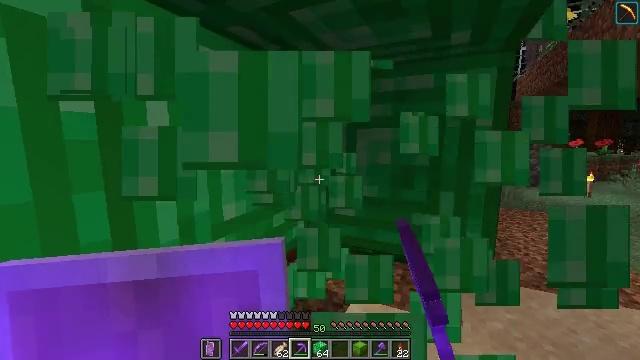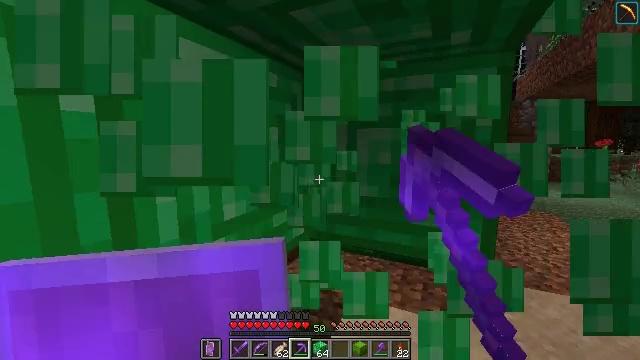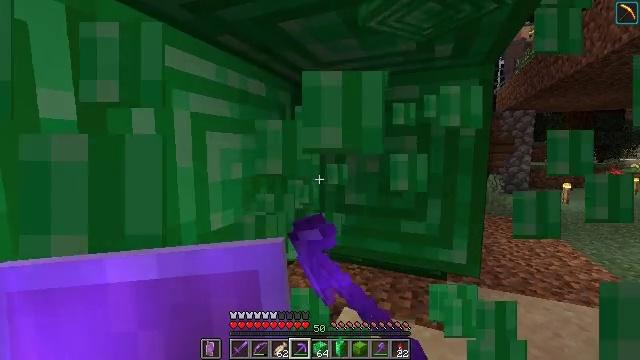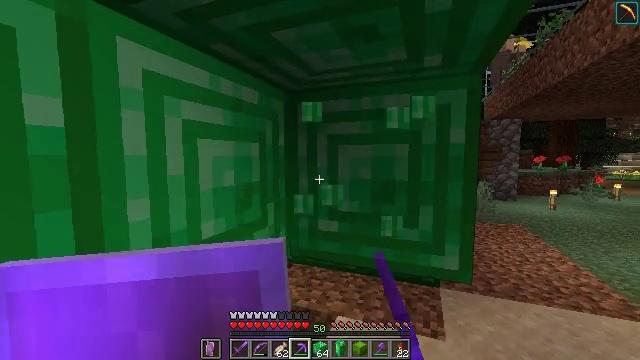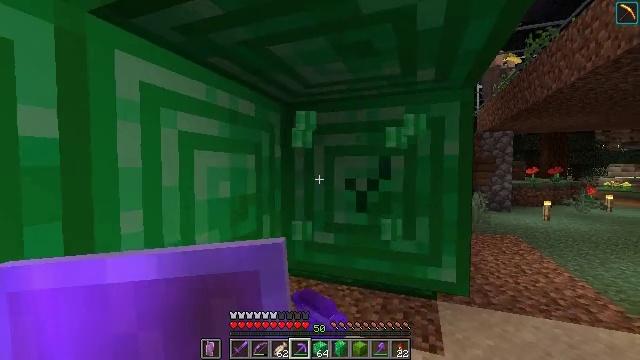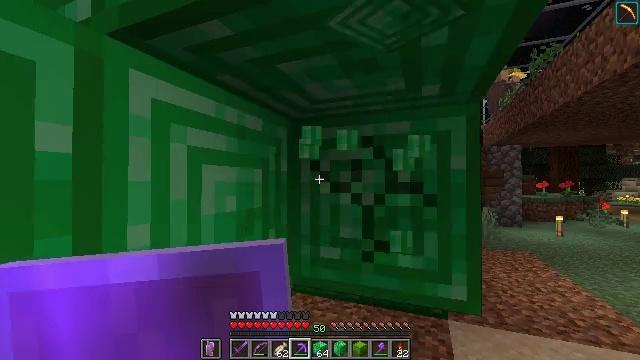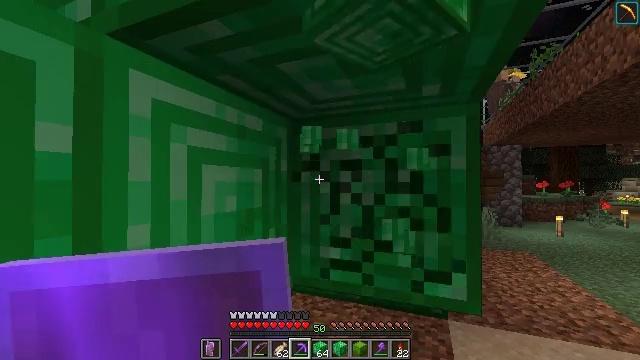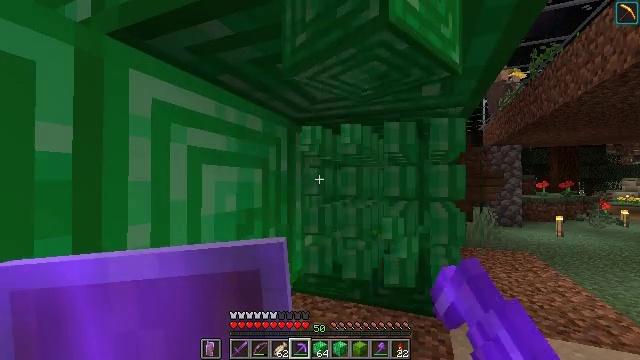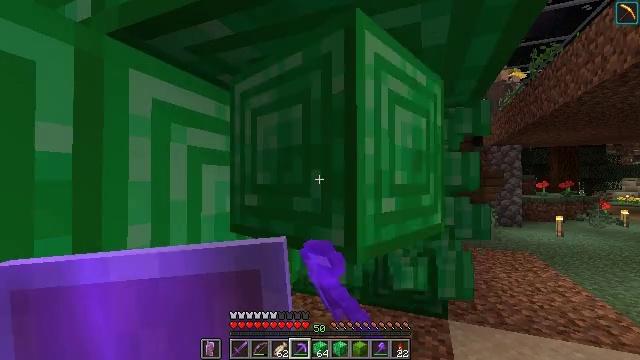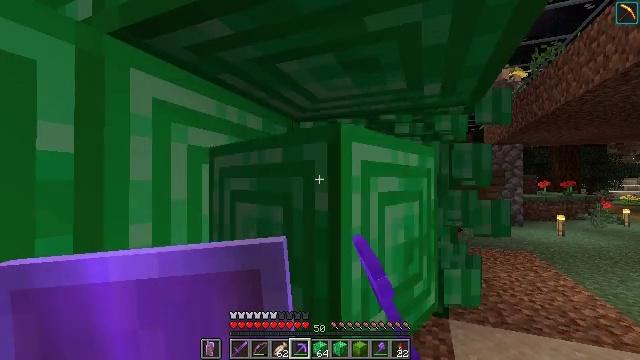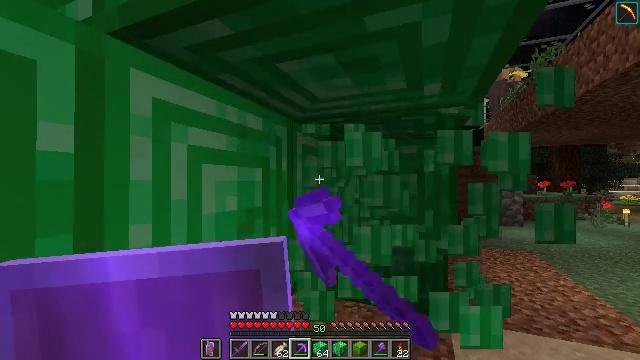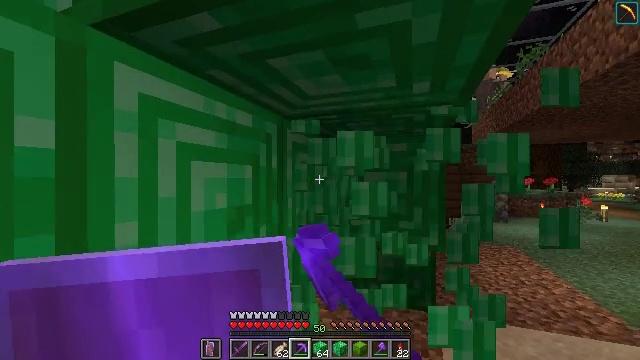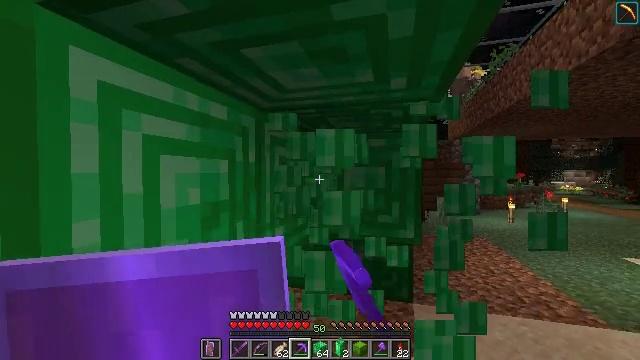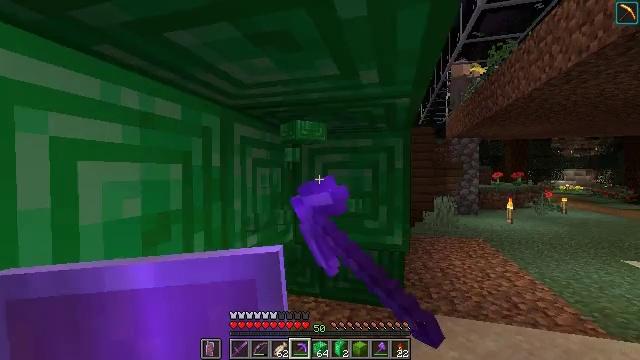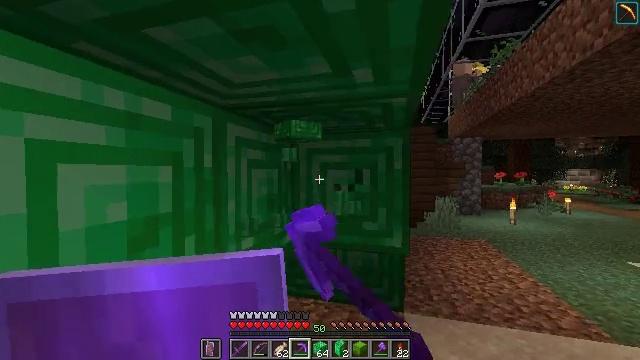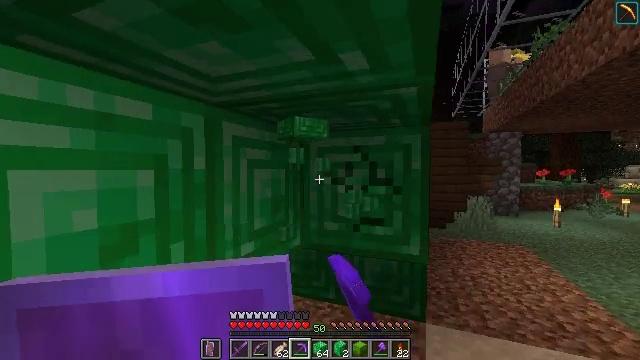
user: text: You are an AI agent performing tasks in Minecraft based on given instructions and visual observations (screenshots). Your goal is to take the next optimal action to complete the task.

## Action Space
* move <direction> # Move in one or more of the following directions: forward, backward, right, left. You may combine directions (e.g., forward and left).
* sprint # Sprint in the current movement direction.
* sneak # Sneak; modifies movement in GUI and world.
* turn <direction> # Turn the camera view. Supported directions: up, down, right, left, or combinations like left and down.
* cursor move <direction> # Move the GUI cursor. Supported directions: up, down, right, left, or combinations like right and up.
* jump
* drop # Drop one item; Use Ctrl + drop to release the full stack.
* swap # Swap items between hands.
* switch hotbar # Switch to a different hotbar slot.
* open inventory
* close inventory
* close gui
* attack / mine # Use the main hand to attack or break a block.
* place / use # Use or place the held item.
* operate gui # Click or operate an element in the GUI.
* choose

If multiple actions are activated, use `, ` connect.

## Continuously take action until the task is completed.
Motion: motion action
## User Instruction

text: Attack the emerald block with a tool.
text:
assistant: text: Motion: attack / mine
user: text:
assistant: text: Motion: turn right and up, attack / mine
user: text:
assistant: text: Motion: turn right and up, attack / mine
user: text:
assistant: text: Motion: turn up, attack / mine
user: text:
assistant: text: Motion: turn left and up, attack / mine
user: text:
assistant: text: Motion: attack / mine
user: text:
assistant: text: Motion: attack / mine
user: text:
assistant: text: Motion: attack / mine
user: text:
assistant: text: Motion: attack / mine
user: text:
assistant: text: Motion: attack / mine
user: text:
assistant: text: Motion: turn right, attack / mine
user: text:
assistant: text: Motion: move forward and move right, turn right and down, attack / mine
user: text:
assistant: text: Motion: move forward and move right, attack / mine
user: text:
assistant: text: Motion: move forward and move right, attack / mine
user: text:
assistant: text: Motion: move forward and move right, turn left, attack / mine
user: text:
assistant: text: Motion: move forward and move right, turn left, attack / mine
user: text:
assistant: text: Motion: move forward and move right, turn left, attack / mine
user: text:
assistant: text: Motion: move forward, attack / mine
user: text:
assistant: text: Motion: move forward, attack / mine
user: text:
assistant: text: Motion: move forward, attack / mine
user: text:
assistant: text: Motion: move forward, attack / mine
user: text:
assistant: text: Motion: turn right and down, attack / mine
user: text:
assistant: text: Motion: turn right and down, attack / mine
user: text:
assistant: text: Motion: turn right, attack / mine
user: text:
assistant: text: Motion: attack / mine
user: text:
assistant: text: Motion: attack / mine
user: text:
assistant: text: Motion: attack / mine
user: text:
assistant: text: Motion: attack / mine
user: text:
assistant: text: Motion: attack / mine
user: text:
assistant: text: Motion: attack / mine